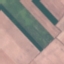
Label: AnnualCrop